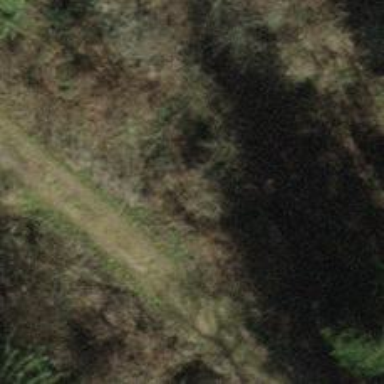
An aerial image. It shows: Culvert tunnel underneath ditch.